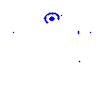
Particle: electron